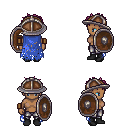
a pixel art fantasy rpg character, female body template, human, dark skin, blue tattered cape, metal pants, pink bedhead hairstyle, chain helm, leather bracers, black shoes, shield, four views (front, back, left, right), 2x2 character sprite sheet, small pixel art, hard edges, no anti-aliasing